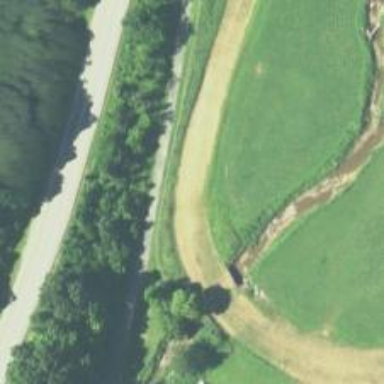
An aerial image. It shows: Raceway road.